Question: Good evening to everyone, thanks for reading my question.
I have some issues with bootstrap, with a nottom fixed menu, it works fine with a full screen resolution, but when i visit the website with a smaller screen (like mobile or tablets) the bottom menu does not have the same behavior like the upper menu, well, i think jfiddle are worth than words:
'''
<footer>
<nav class="navbar navbar-inverse navbar-fixed-bottom">
<div class="container-fluid">
<div class="navbar-header">
<a class="navbar-brand" href="index.php"><img src="img/asg-it-logo.png" alt="Logo ASG IT" class="footer_logo_img"/></a>
</div>
<div>
<ul class="nav navbar-nav">
<li><a href="index.php">INICIO</a></li>
<li class="dropdown">
<a href="empresa.php" class="dropdown-toggle" data-toggle="dropdown" id="EMPRESA">EMPRESA</a>
<ul class="dropdown-menu" aria-labelledby="EMPRESA">
<li><a href="empresa.php">Nuestra vision</a></li>
<li><a href="porque.php">Por que nos eligen</a></li>
<li><a href="como.php">Como lo hacemos</a></li>
</ul>
</li>
<li><a href="servicios.php">SERVICIOS</a></li>
<li><a href="soluciones.php">SOLUCIONES</a></li>
<li><a href="clientes.php">CLIENTES</a></li>
<li><a href="alianzas.php">ALIANZAS</a></li>
<li><a href="contacto.php">CONTACTO</a></li>
</ul>
<!-- Datos fiscales aqui -->
<section role="Datos Fiscales">
<ul class="nav navbar-nav navbar-right">
<li><img src="http://placehold.it/50x50"></li>
</ul>
</section>
<!-- Fin datos fiscales -->
</div>
</div>
</nav>
</footer>
'''
And my Bootply is here <URL>
My issues ->

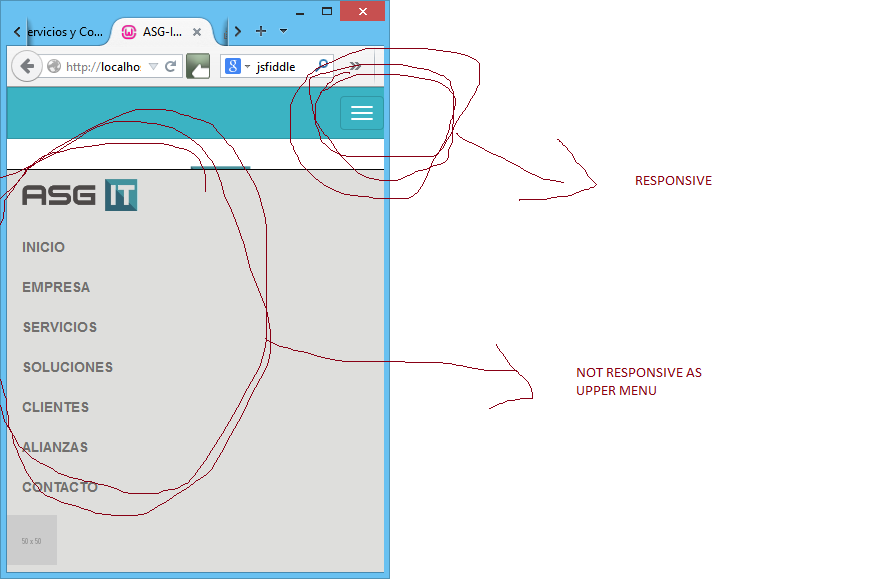
Answer: Here, take a look at this Bootply:
<URL>
I think this is getting closer to what you want.
Basically, your 'navbar navbar-inverse navbar-fixed-bottom' is missing the 'collapse' section as show in the default 'navbar' example on Bootstrap's Docs.
'''
<div class="navbar-header">
<button type="button" class="navbar-toggle collapsed" data-toggle="collapse" data-target="#bs-example-navbar-collapse-1">
<span class="sr-only">Toggle navigation</span>
<span class="icon-bar"></span>
<span class="icon-bar"></span>
<span class="icon-bar"></span>
</button>
<a class="navbar-brand" href="index.php"><img src="img/asg-it-logo.png" alt="Logo ASG IT" class="footer_logo_img"></a>
</div>
<div class="collapse navbar-collapse" id="bs-example-navbar-collapse-1">
<ul class="nav navbar-nav">
<li><a href="index.php">INICIO</a></li>
(...)
'''
You may still need to play around with it a bit more, but that should encompass the navbar into a responsive example.
Hope that helps!
On Bootply, press the purple desktop icon to switch to a fullscreen render of your code. Helps when trying to resize your browser window to preview at a smaller size.